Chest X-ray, PA view. Patient: 43 years old, sex M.
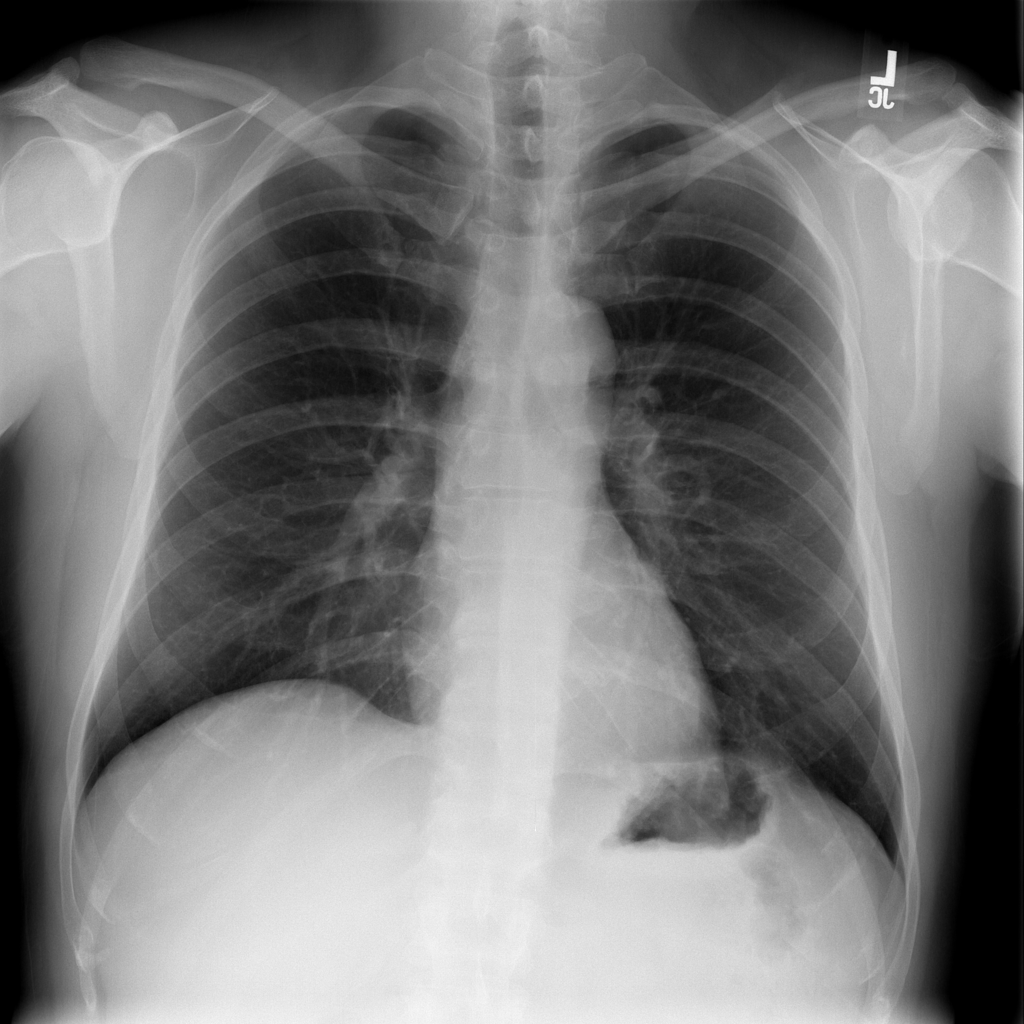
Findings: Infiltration